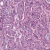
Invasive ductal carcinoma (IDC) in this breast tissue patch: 1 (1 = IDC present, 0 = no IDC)